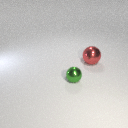
small green metal sphere in front of large red metal sphere